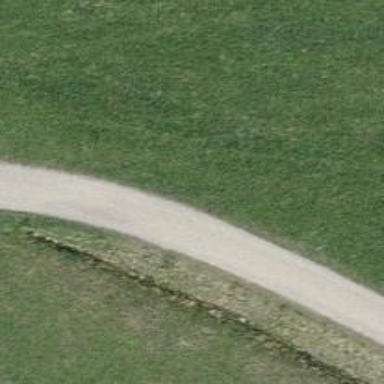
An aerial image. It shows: Track with grade2 tracktype.